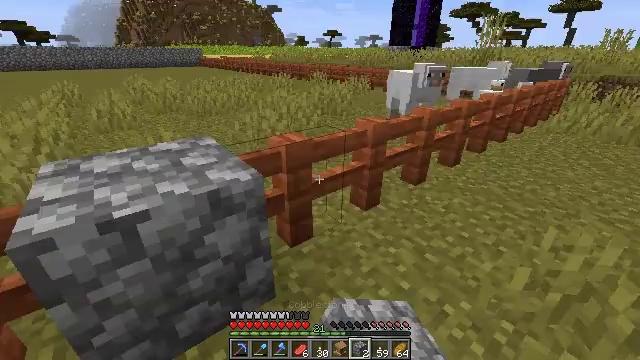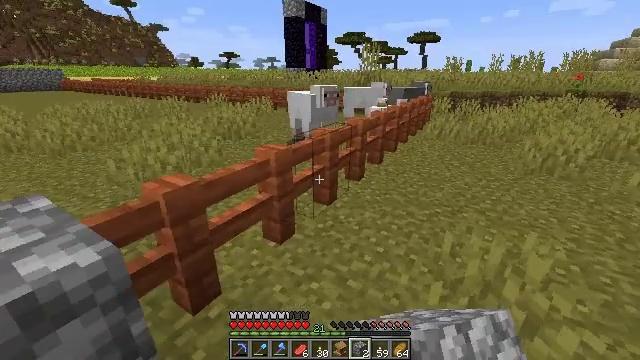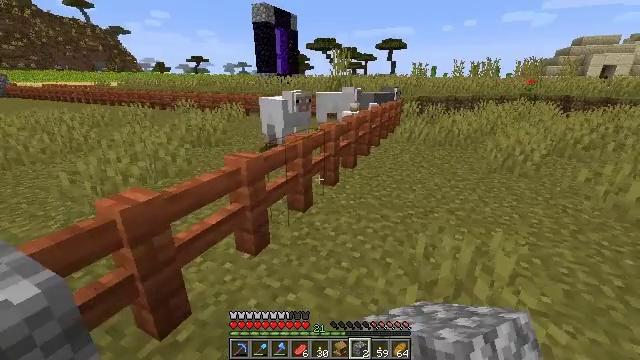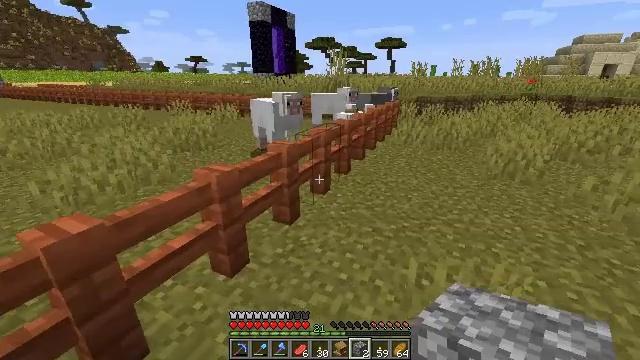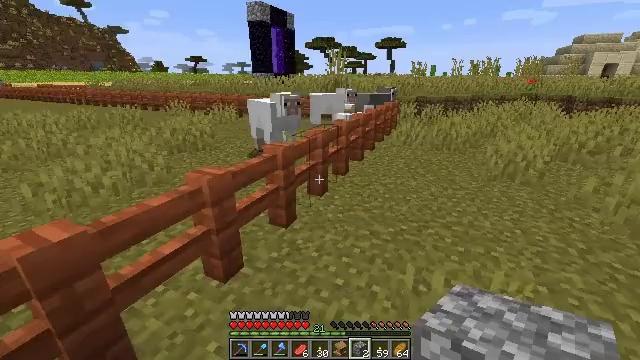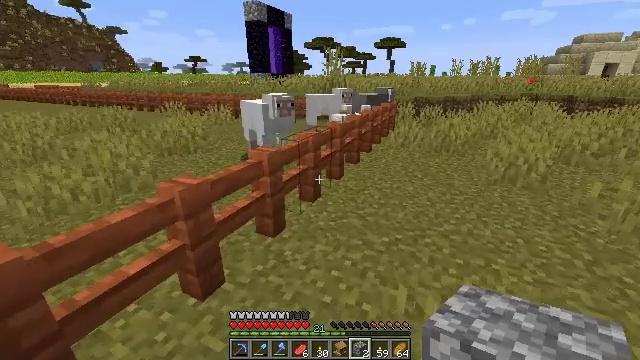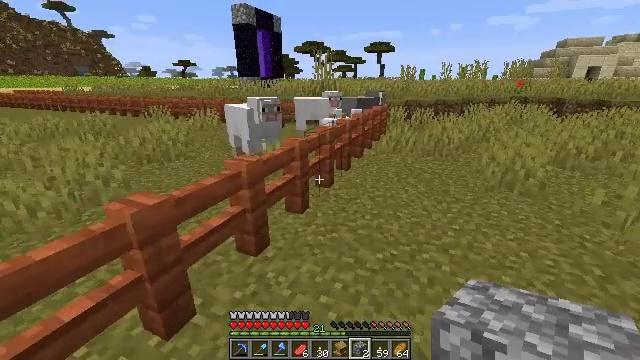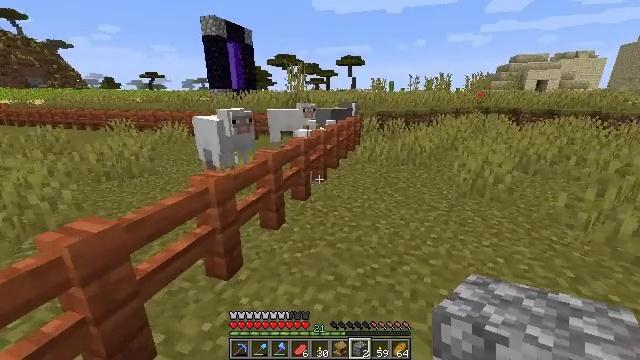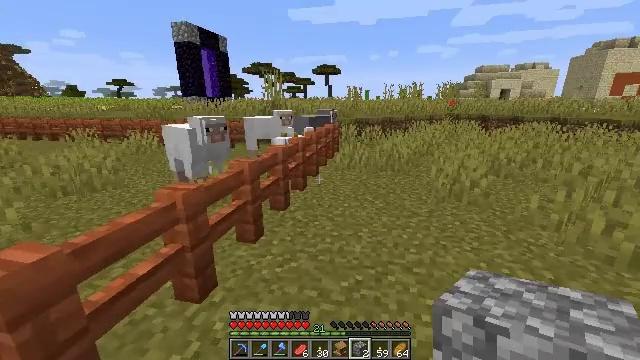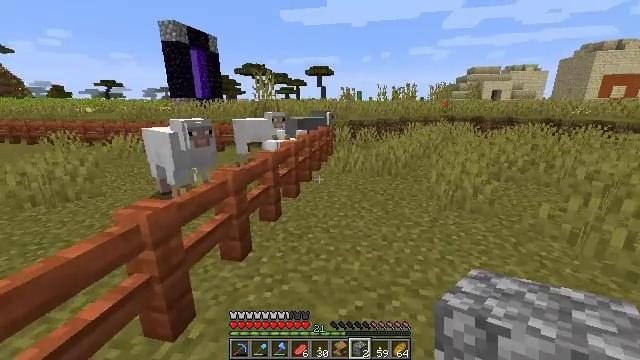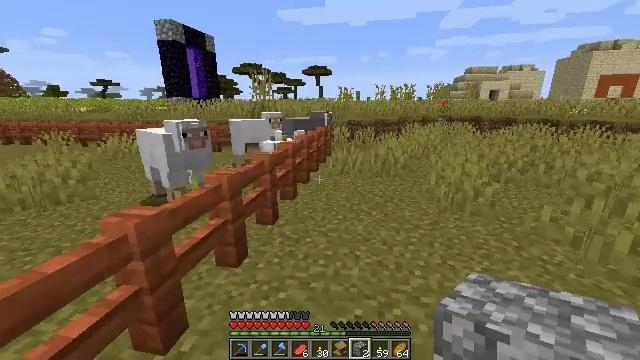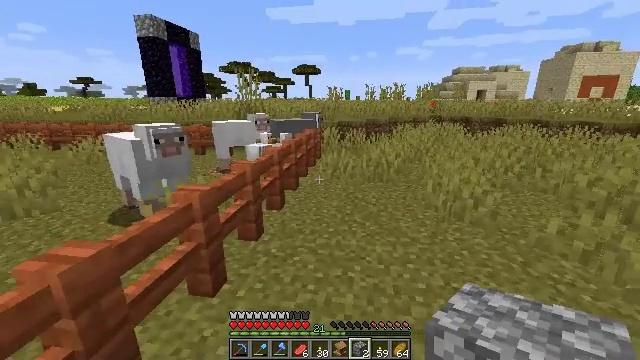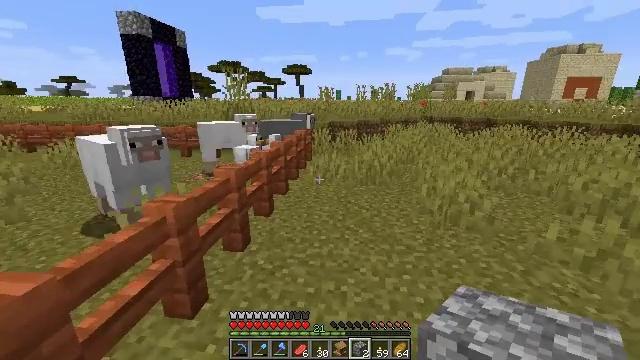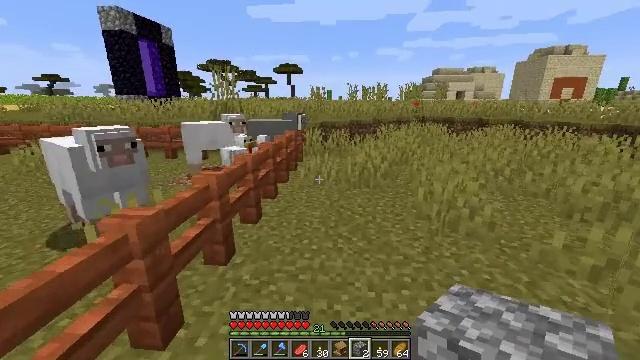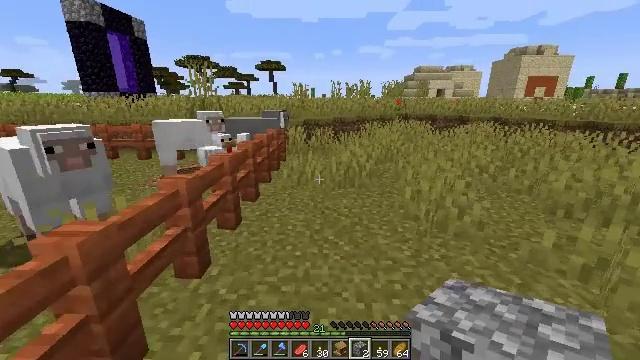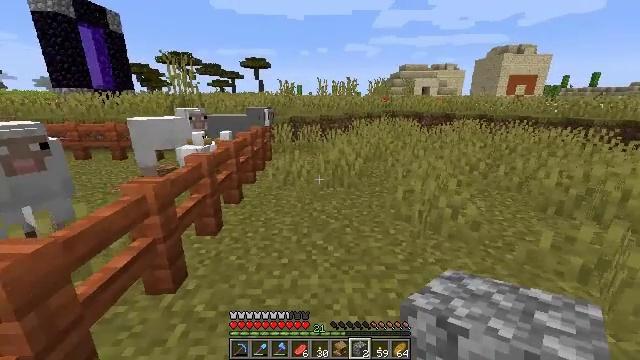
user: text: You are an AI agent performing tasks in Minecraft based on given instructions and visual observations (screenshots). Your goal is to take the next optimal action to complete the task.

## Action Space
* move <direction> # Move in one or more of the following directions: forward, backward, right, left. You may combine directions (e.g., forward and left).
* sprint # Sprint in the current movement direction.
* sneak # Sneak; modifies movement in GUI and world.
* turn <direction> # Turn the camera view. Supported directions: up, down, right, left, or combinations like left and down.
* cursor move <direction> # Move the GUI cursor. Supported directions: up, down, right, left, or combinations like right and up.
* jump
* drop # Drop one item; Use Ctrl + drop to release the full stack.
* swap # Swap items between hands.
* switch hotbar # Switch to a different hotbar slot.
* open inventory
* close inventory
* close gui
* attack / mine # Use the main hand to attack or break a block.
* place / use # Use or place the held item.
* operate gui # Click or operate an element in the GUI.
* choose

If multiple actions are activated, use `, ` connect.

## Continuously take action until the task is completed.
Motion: motion action
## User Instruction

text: Cut down the sugar cane stalks.
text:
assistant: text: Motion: move forward and move right, turn right and up
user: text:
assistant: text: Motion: move forward and move right, turn right and up
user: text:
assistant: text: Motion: move forward and move right
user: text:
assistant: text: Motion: move forward and move right
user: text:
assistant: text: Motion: move forward
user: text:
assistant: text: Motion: move forward, turn right
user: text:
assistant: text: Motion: move forward, turn right and up
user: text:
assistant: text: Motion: move forward, turn right and up
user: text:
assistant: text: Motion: move forward, turn right
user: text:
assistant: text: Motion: move forward
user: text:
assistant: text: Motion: move forward, turn right
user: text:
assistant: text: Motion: move forward, turn right
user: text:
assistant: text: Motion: move forward, turn right
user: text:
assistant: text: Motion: move forward, turn right
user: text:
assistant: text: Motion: move forward, turn right
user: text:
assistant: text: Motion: move forward
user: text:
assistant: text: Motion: move forward, sprint
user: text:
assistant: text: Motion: move forward, sprint
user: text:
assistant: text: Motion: move forward, sprint
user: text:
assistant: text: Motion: move forward, sprint
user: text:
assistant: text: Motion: move forward, sprint
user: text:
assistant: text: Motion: move forward, sprint, jump
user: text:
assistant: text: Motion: move forward, sprint, jump
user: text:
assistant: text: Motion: move forward, sprint, jump
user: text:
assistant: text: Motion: move forward, sprint, jump
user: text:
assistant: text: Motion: move forward, sprint, turn left, jump
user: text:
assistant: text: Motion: move forward, sprint, turn left, jump
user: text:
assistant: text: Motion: move forward, sprint, turn left and down, jump
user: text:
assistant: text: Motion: move forward, sprint, turn left and down
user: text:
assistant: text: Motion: move forward, sprint